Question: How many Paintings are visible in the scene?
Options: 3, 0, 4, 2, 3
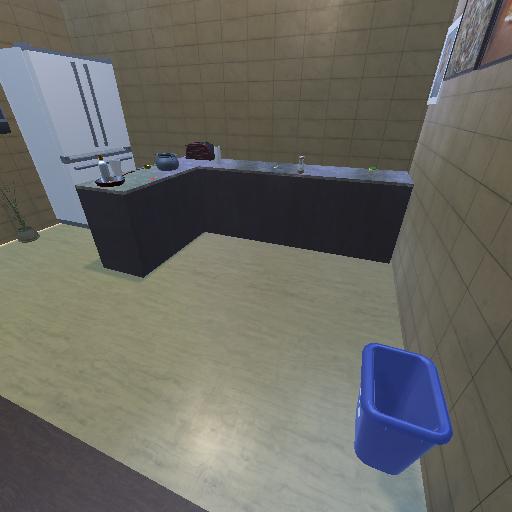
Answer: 3